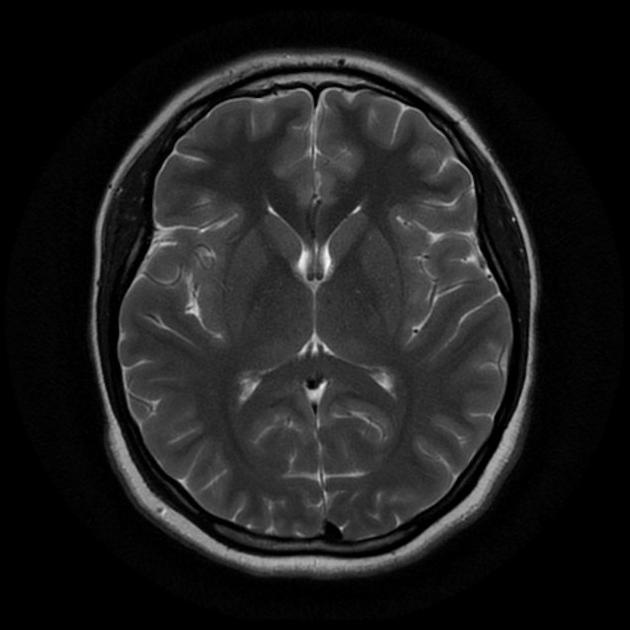
Label: notumor